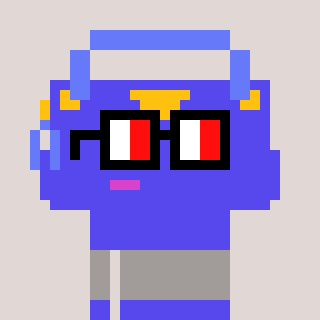
a pixel art character with square glasses with black frames and red eyes, a bag-shaped head and a computerblue-colored body on a warm background